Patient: sex M, age 35
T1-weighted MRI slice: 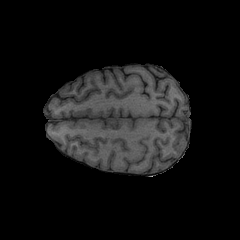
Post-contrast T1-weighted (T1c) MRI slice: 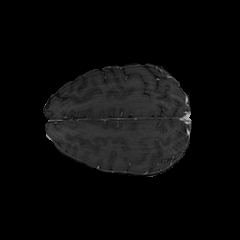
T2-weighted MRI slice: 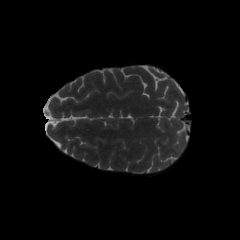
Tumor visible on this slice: no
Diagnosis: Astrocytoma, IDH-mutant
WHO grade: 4